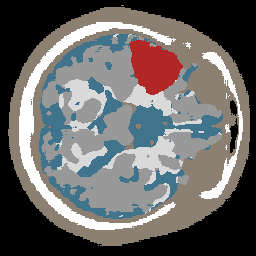
Label: lesion